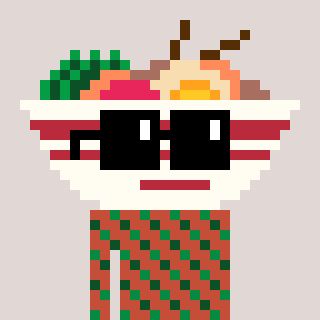
a pixel art character with square black sunglasses, a noodles-shaped head and a rust-colored body on a warm background